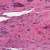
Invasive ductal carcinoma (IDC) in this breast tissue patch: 0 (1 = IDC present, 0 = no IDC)